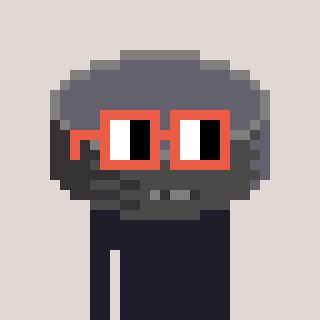
a pixel art character with square orange glasses, a hockey puck-shaped head and a bege-colored body on a warm background